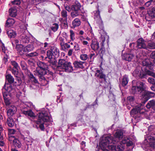
Tumor epithelial tissue: yes
Tumor-associated stroma tissue: no
Normal tissue: no